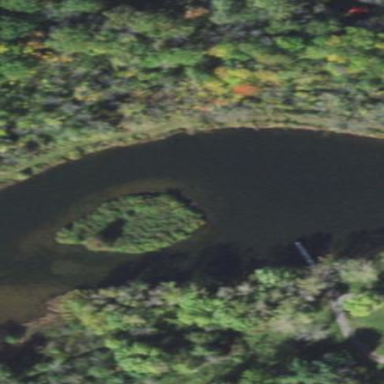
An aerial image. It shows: Pond surrounded by natural water.